Question: I am trying to show the Add New Item link on an existing XlstListviewwebpart. But the code below is not working. I found this here: <URL>
but toolbarnode is always null

'''
private void ShowAddOrganisationLinkOnHomePage(string webUrl)
{
Logger.LogDebug("NLSponsoringSiteConfigSponsoringCentralEventReceiver", "ConfigureOrganisationDashboard(SPWeb currentWeb)", "BEGIN");
SPSecurity.RunWithElevatedPrivileges(delegate()
{
SPFile pageOrganisation = null;
using (SPWeb oHomeWeb = new SPSite(webUrl).OpenWeb())
{
try
{
pageOrganisation = oHomeWeb.GetFile("default.aspx");
pageOrganisation.CheckOut();
string idWebPartRootOrganisation = "ID_RootOrganisation";
oHomeWeb.AllowUnsafeUpdates = true;
using (SPLimitedWebPartManager mgrPageManager = pageOrganisation.GetLimitedWebPartManager(PersonalizationScope.Shared))
{
SPList organisations = oHomeWeb.GetSafeListByName(SponsoringCommon.Constants.LISTNAMES_ORGANISATIONS2);
XsltListViewWebPart lvwpOrganisation = mgrPageManager.WebParts[idWebPartRootOrganisation] as XsltListViewWebPart;
SPView oCustomView = organisations.Views[SponsoringCommon.Constants.VIEWS_ORGANISATION_DASHBOARD_NAME];
PropertyInfo nodeProp = oCustomView.GetType().GetProperty("Node", BindingFlags.NonPublic | BindingFlags.Instance);
XmlNode node = nodeProp.GetValue(oCustomView, null) as XmlNode;
XmlNode toolbarNode = node.SelectSingleNode("Toolbar");
if (toolbarNode != null)
{
if (!toolbarNode.Attributes["Type"].Value.Equals("Freeform"))
{
toolbarNode.Attributes["Type"].Value = "Freeform";
}
}
oCustomView.Update();
mgrPageManager.SaveChanges(lvwpOrganisation);
}
}
catch (Exception)
{
oHomeWeb.AllowUnsafeUpdates = false;
if (pageOrganisation != null) pageOrganisation.UndoCheckOut();
throw;
}
finally
{
pageOrganisation.CheckIn(string.Empty);
oHomeWeb.AllowUnsafeUpdates = false;
}
}
});
}
'''
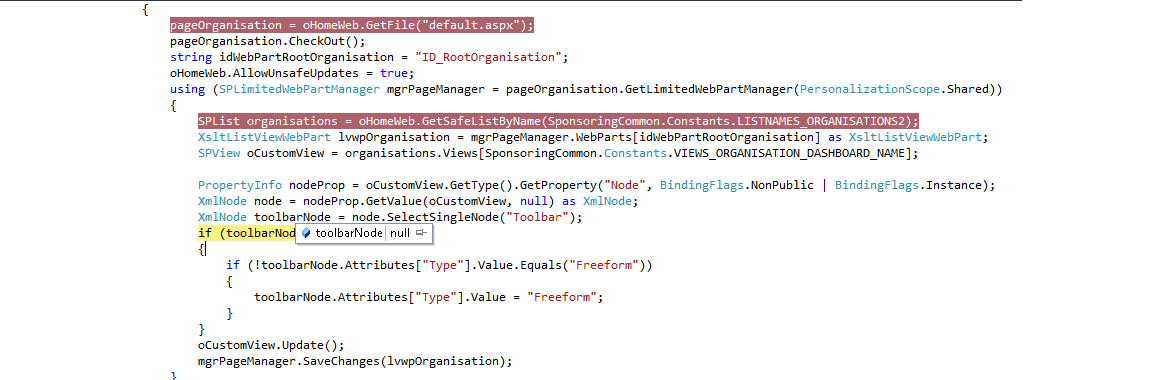
Answer: I did like this:
'''
using (SPLimitedWebPartManager mgrPageManager = pageOrganisation.GetLimitedWebPartManager(PersonalizationScope.Shared))
{
SPList organisations = oHomeWeb.GetSafeListByName(SponsoringCommon.Constants.LISTNAMES_ORGANISATIONS2);
XsltListViewWebPart lvwpOrganisation = mgrPageManager.WebParts[idWebPartRootOrganisation] as XsltListViewWebPart;
Functions.SetToolbarType(lvwpOrganisation, "Freeform");
mgrPageManager.SaveChanges(lvwpOrganisation);
}
public static void SetToolbarType(XsltListViewWebPart lvwp, string viewType)
{
try
{
MethodInfo ensureViewMethod = lvwp.GetType().GetMethod("EnsureView", BindingFlags.Instance | BindingFlags.NonPublic);
object[] ensureViewParams = { };
ensureViewMethod.Invoke(lvwp, ensureViewParams);
FieldInfo viewFieldInfo = lvwp.GetType().GetField("view", BindingFlags.NonPublic | BindingFlags.Instance);
SPView view = viewFieldInfo.GetValue(lvwp) as SPView;
Type[] toolbarMethodParamTypes = { Type.GetType("System.String") };
MethodInfo setToolbarTypeMethod = view.GetType().GetMethod("SetToolbarType", BindingFlags.Instance | BindingFlags.NonPublic, null, toolbarMethodParamTypes, null);
object[] setToolbarParam = { viewType }; //set the type here
setToolbarTypeMethod.Invoke(view, setToolbarParam);
view.Update();
}
catch { }
}
'''